Question: This is to find evenly-distributed points lying on a specific line (from a starting position, 2 points on the line, and an angle against the horizontal) and then past the second point, to draw something so it's moving at a fixed rate in a given direction.
I'm thinking about calculating a slope, which would give me vertical movement to horizontal movement. However, I don't even know how to assure they'd be the same speed in two different lines. For example, if there are two different pairs of points, how it would take the same amount of time for the drawing to travel the same distance on both.
Is what I'm describing the correct idea? Are there any methods in OpenGL that could help me?

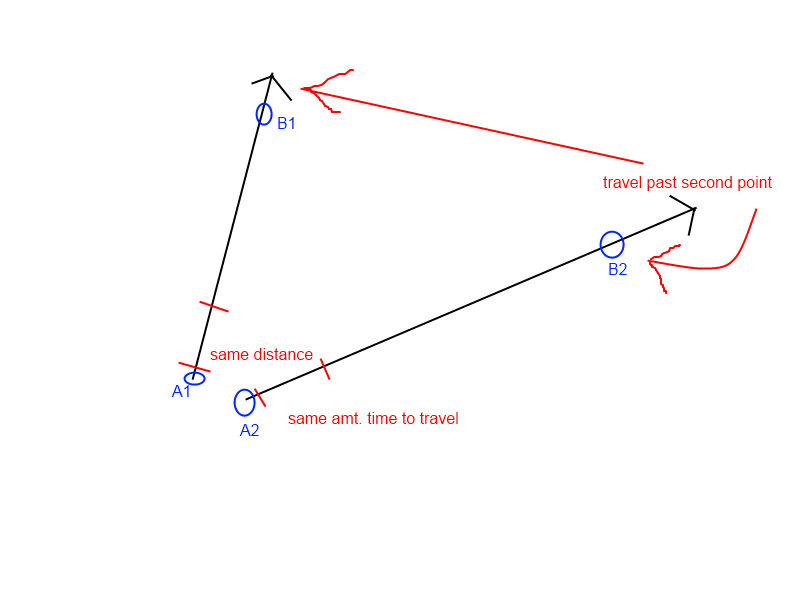
Answer: You should use vectors. Start with a point and travel in the direction of a vector. For example:
'''
typedef struct vec2 {
float x;
float y;
} vec2;
'''
That defines a basic 2D vector type. (This will work in 3D, just add a z coord.)
To move a fixed distance in a given direction, simply take some starting point and add the direction vector scaled by a scalar amount. Like this:
'''
typedef struct point2D {
float x;
float y;
} point2D; //Notice any similarities here?
point2D somePoint = { someX, someY };
vec2 someDirection = { someDirectionX, someDirectionY };
float someScale = 5.0;
point2D newPoint;
newPoint.x = somePoint.x + someScale * someDirection.x;
newPoint.y = somePoint.y + someScale * someDirection.y;
'''
The 'newPoint' will be 5 units in the direction of 'someDirection'. Note that you'll probably want to normalize 'someDirection' before using it in this manner, so it's length is 1.0:
'''
void normalize (vec2* vec)
{
float mag = sqrt(vec->x * vec->x + vec->y * vec->y);
// TODO: Deal with mag being 0
vec->x /= mag;
vec->y /= mag;
}
'''